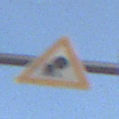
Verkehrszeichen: UnzureichendesLichtraumprofil
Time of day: SunriseSunset
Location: Outdoor (Nature)
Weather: PartlyCloudy
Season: NotSpecified
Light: Natural